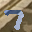
Label: 7